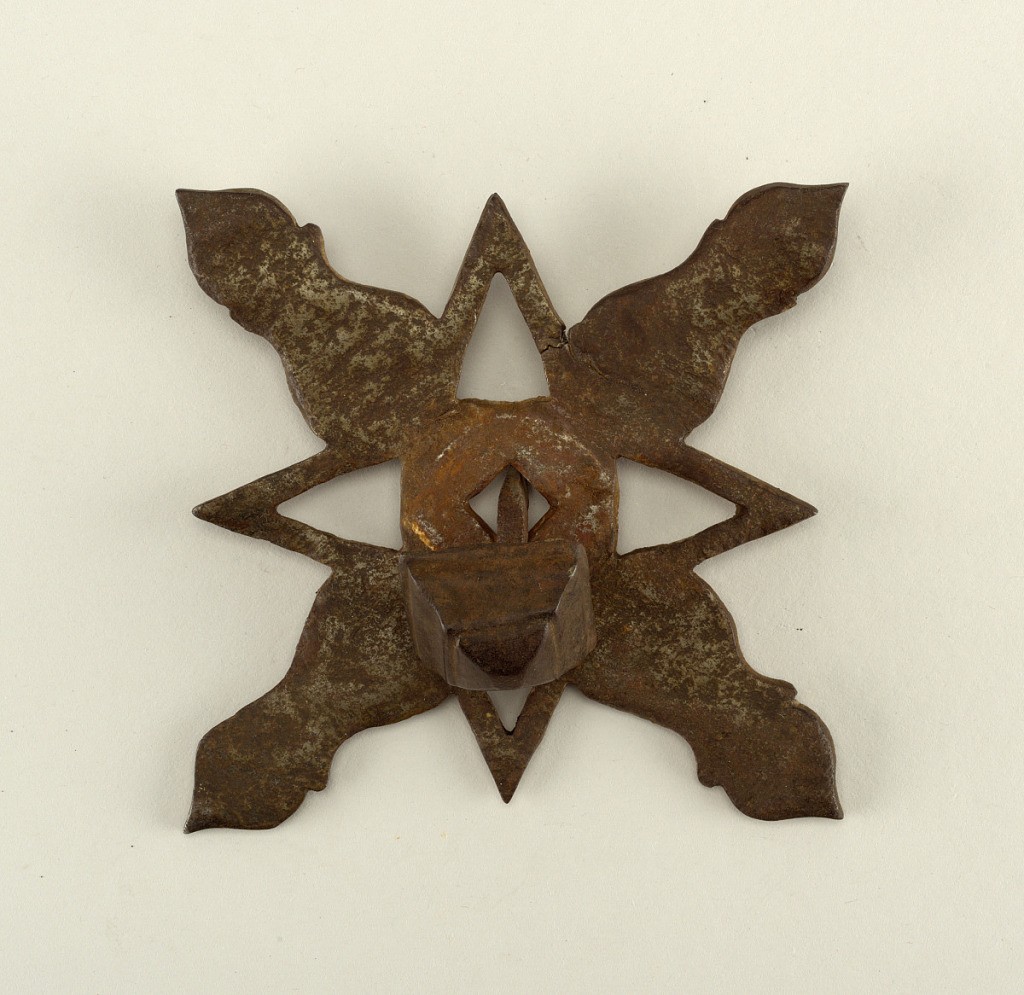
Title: Decorative door boss and nail
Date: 16th century
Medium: Wrought iron
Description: Square mount, pierced and shaped to eight part design of projecting barbs and petals. Nail with square molded head on a square shank.